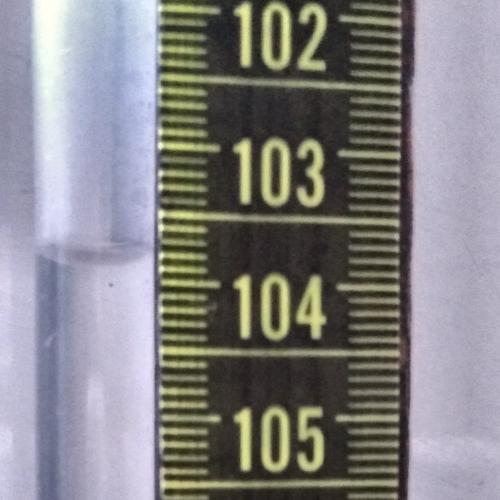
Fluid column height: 103.8 cm